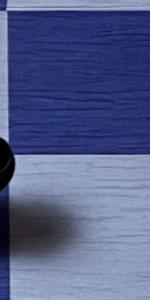
Label: Empty